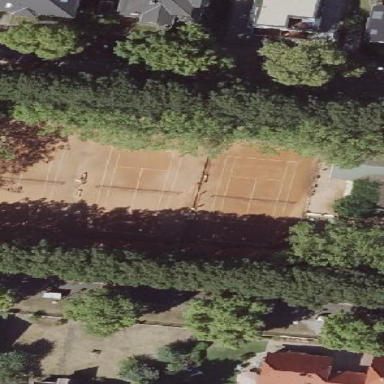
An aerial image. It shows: Clay tennis court on the leisure land pitch.